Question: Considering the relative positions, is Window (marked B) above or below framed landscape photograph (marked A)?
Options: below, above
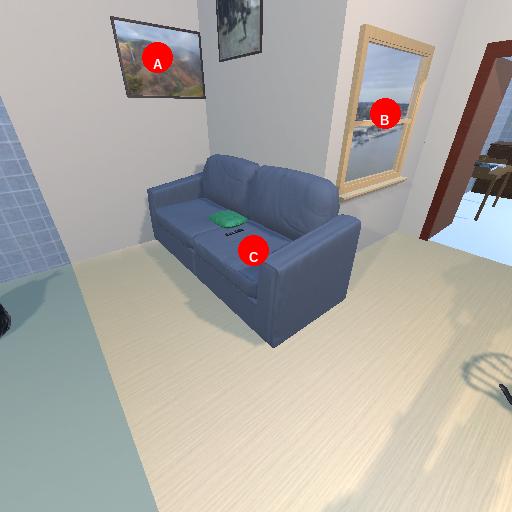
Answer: below